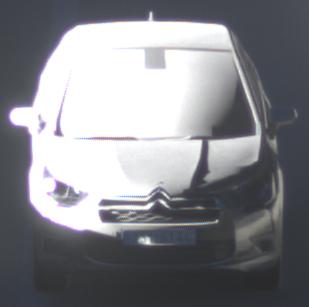
Make: Citroen
Model: DS 4 VTi 120
Detailed model: DS 4
Model produced from: 2011/05
Model produced until: 2015/01
Doors: 5
Color: gray
Road condition: dry road
Daytime: morning or afternoon
Contrast: high contrast